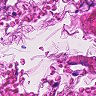
Metastatic tissue present: no